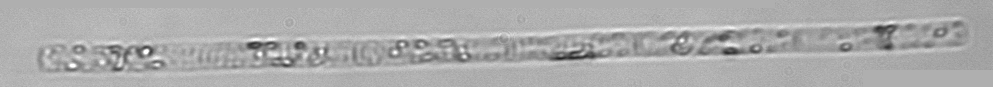
Label: Leptocylindrus